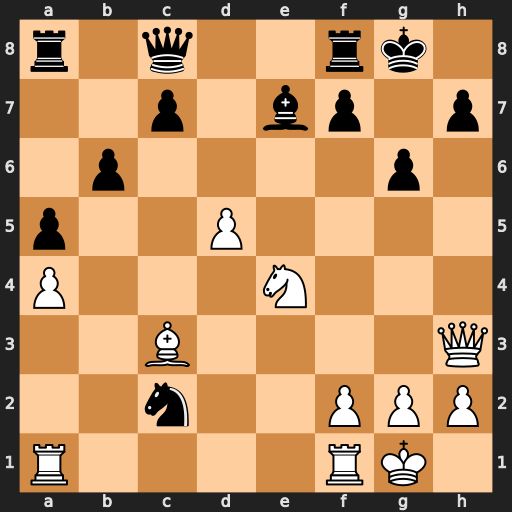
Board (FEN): r1q2rk1/2p1bp1p/1p4p1/p2P4/P3N3/2B4Q/2n2PPP/R4RK1
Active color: w
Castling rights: -
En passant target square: -
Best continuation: Qh6 f6 Ng5 Rf7 Nxf7